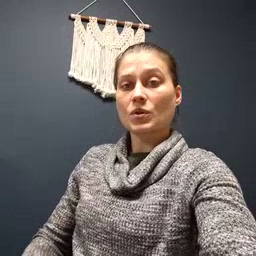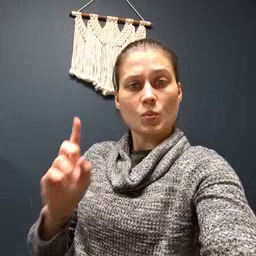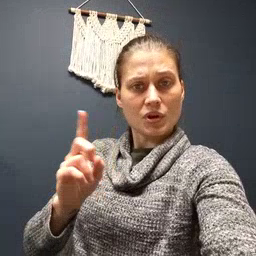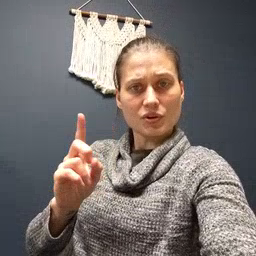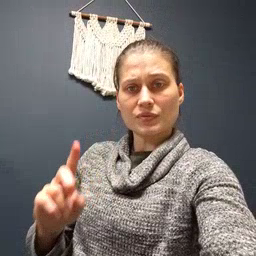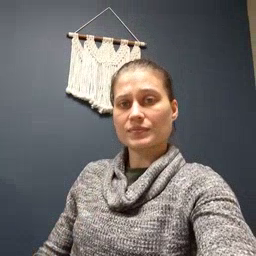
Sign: where